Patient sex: M
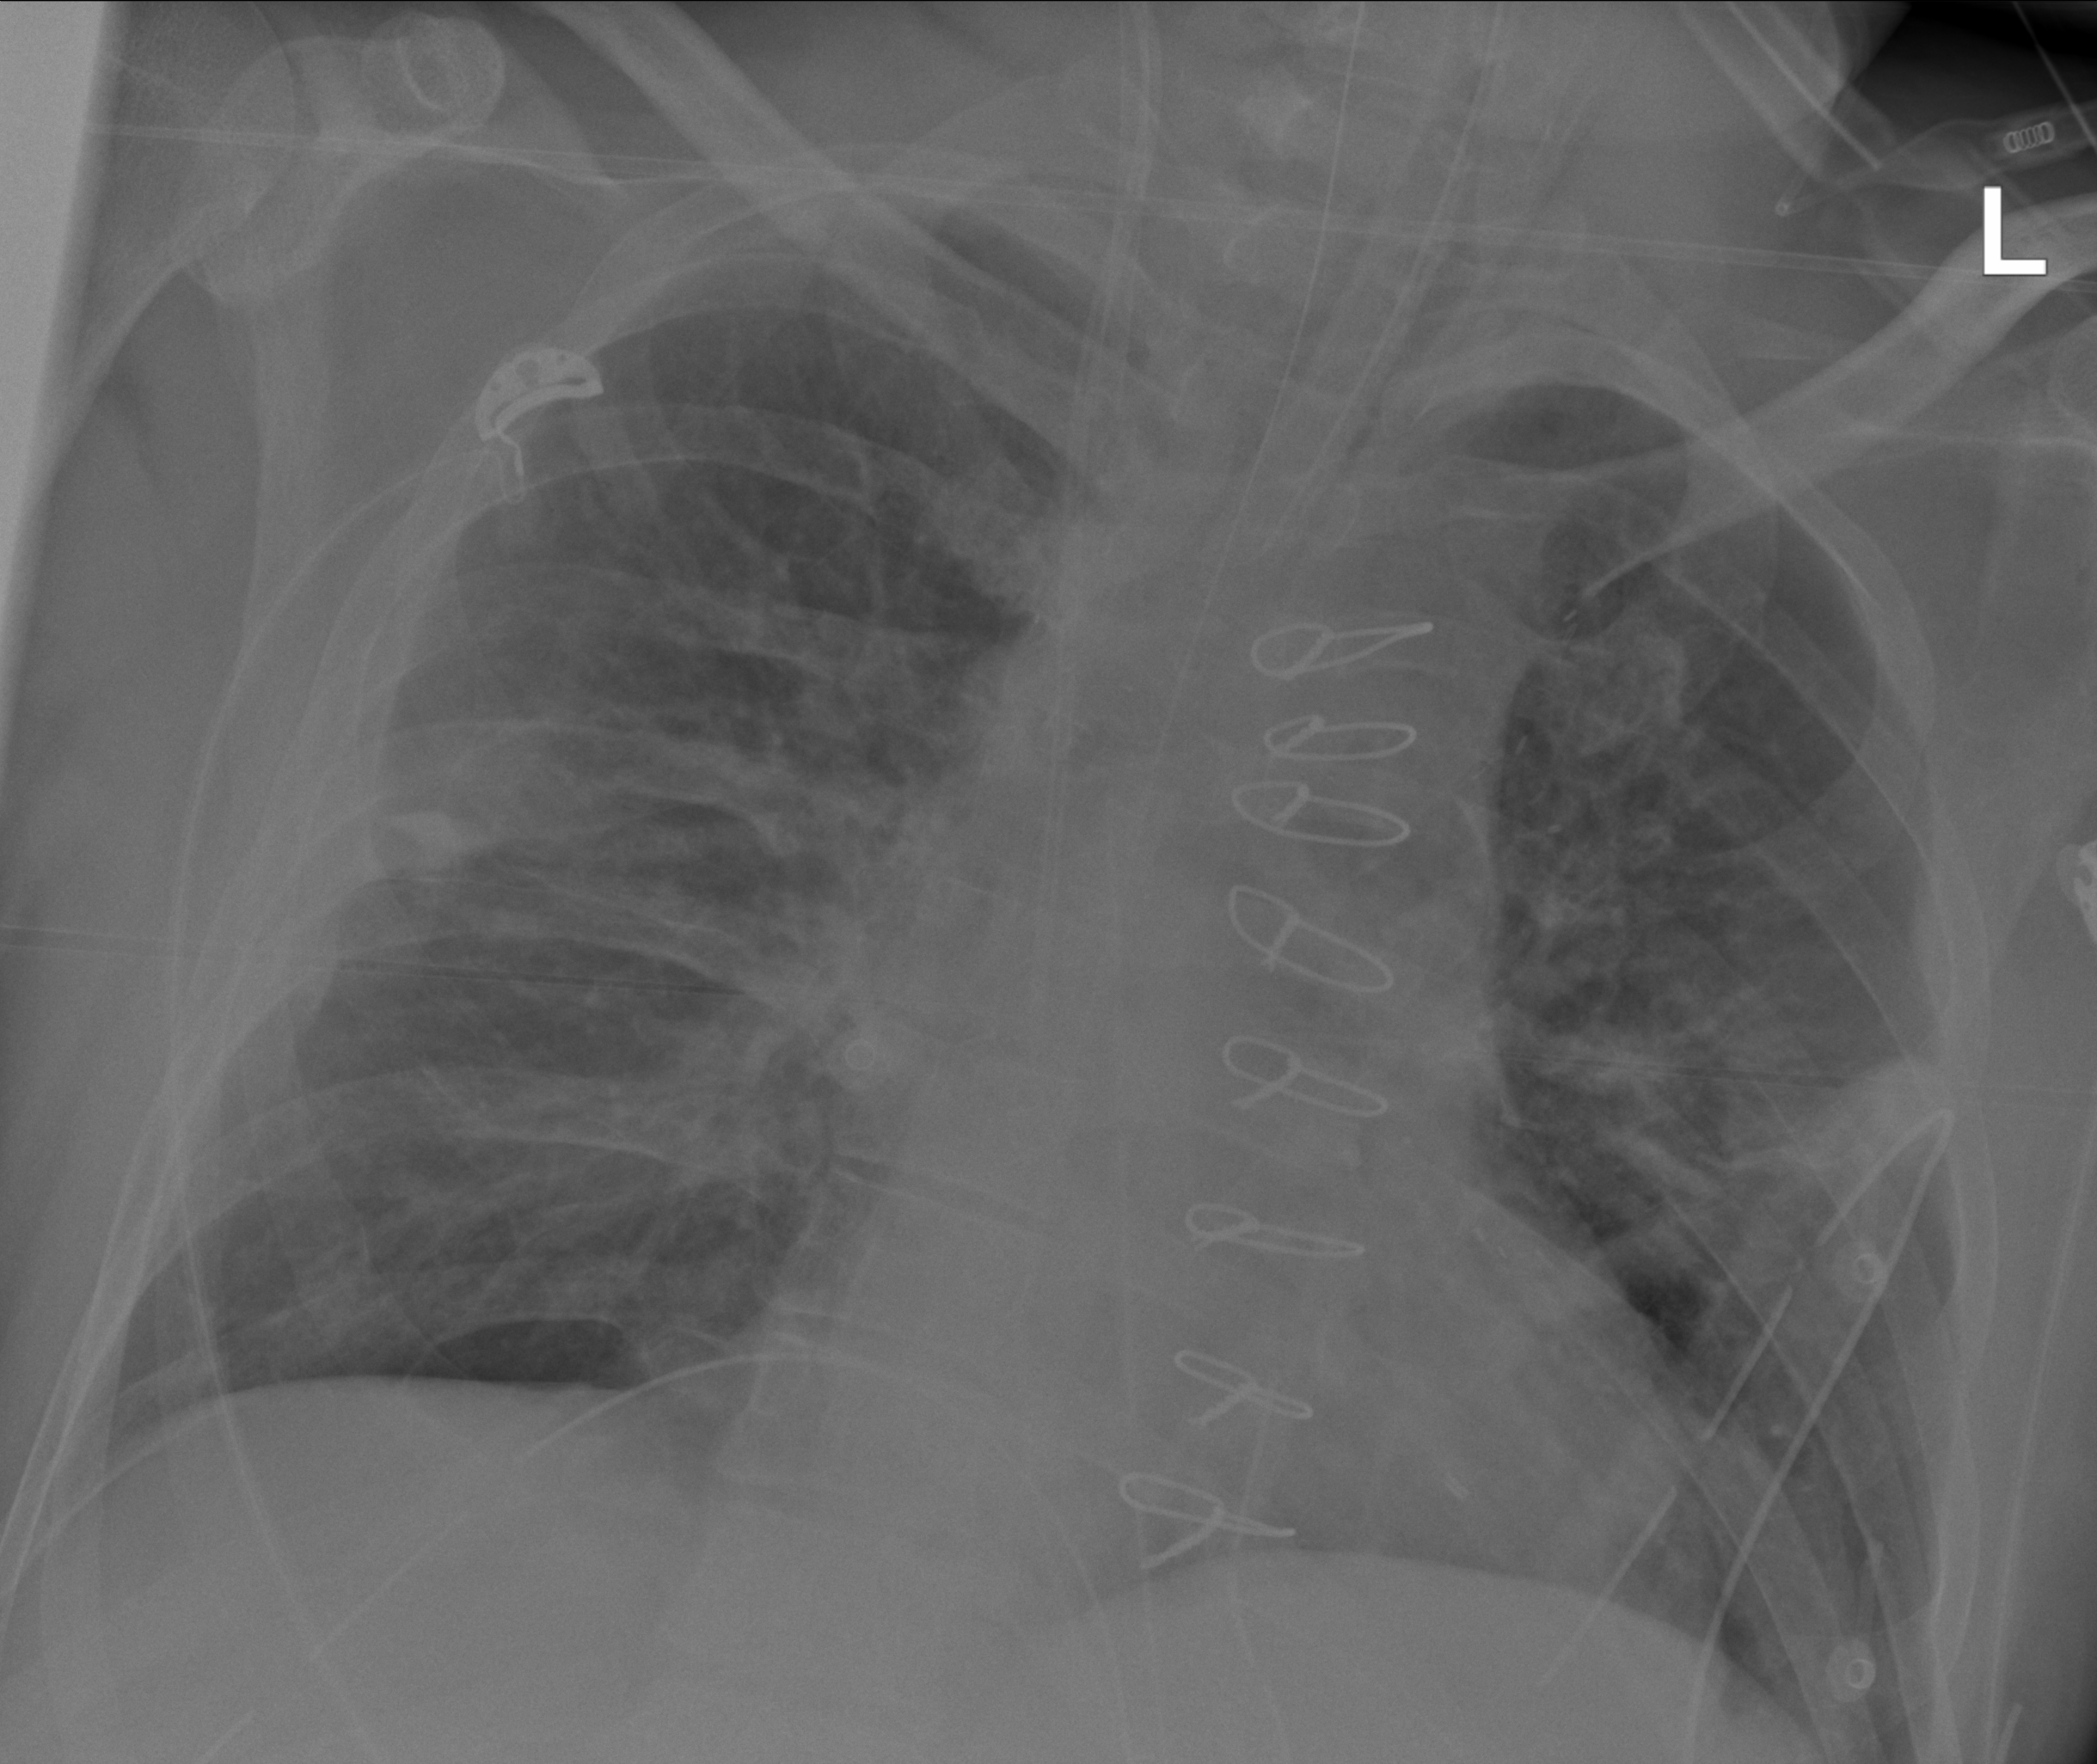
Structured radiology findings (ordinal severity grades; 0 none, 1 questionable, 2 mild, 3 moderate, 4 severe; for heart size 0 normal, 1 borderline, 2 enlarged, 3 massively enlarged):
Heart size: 2
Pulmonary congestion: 2
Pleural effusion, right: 1
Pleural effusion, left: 0
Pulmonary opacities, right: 0
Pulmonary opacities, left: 0
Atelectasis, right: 2
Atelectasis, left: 2